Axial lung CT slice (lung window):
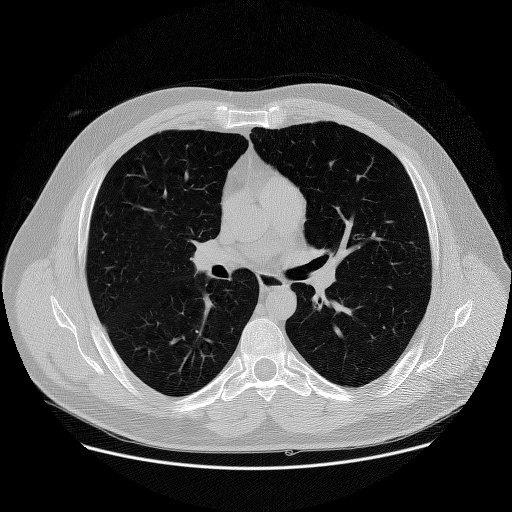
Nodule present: no